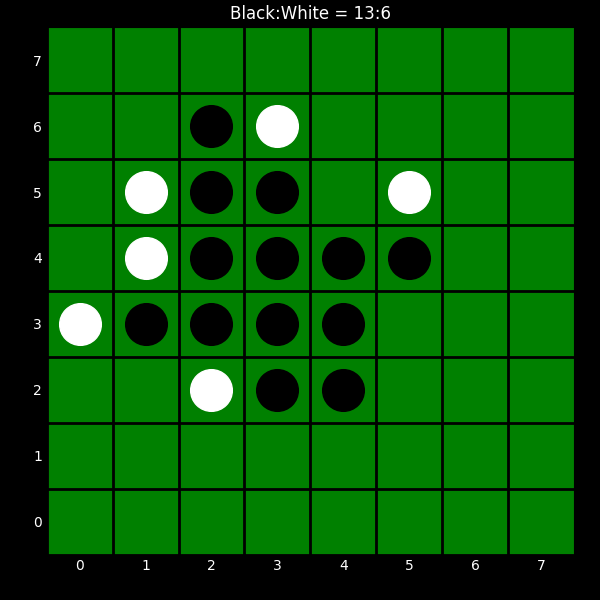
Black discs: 13
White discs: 6